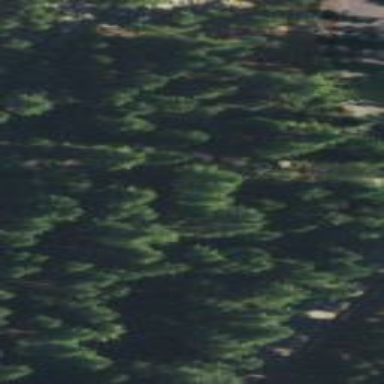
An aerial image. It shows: Evergreen forest with needle-leaved trees.